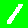
Digit: 1